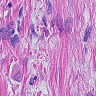
Metastatic tissue present: yes